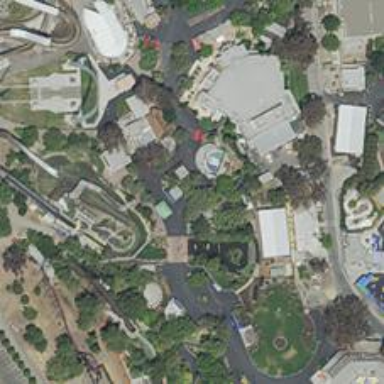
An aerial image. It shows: Thrilling roller coaster attraction.